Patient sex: F
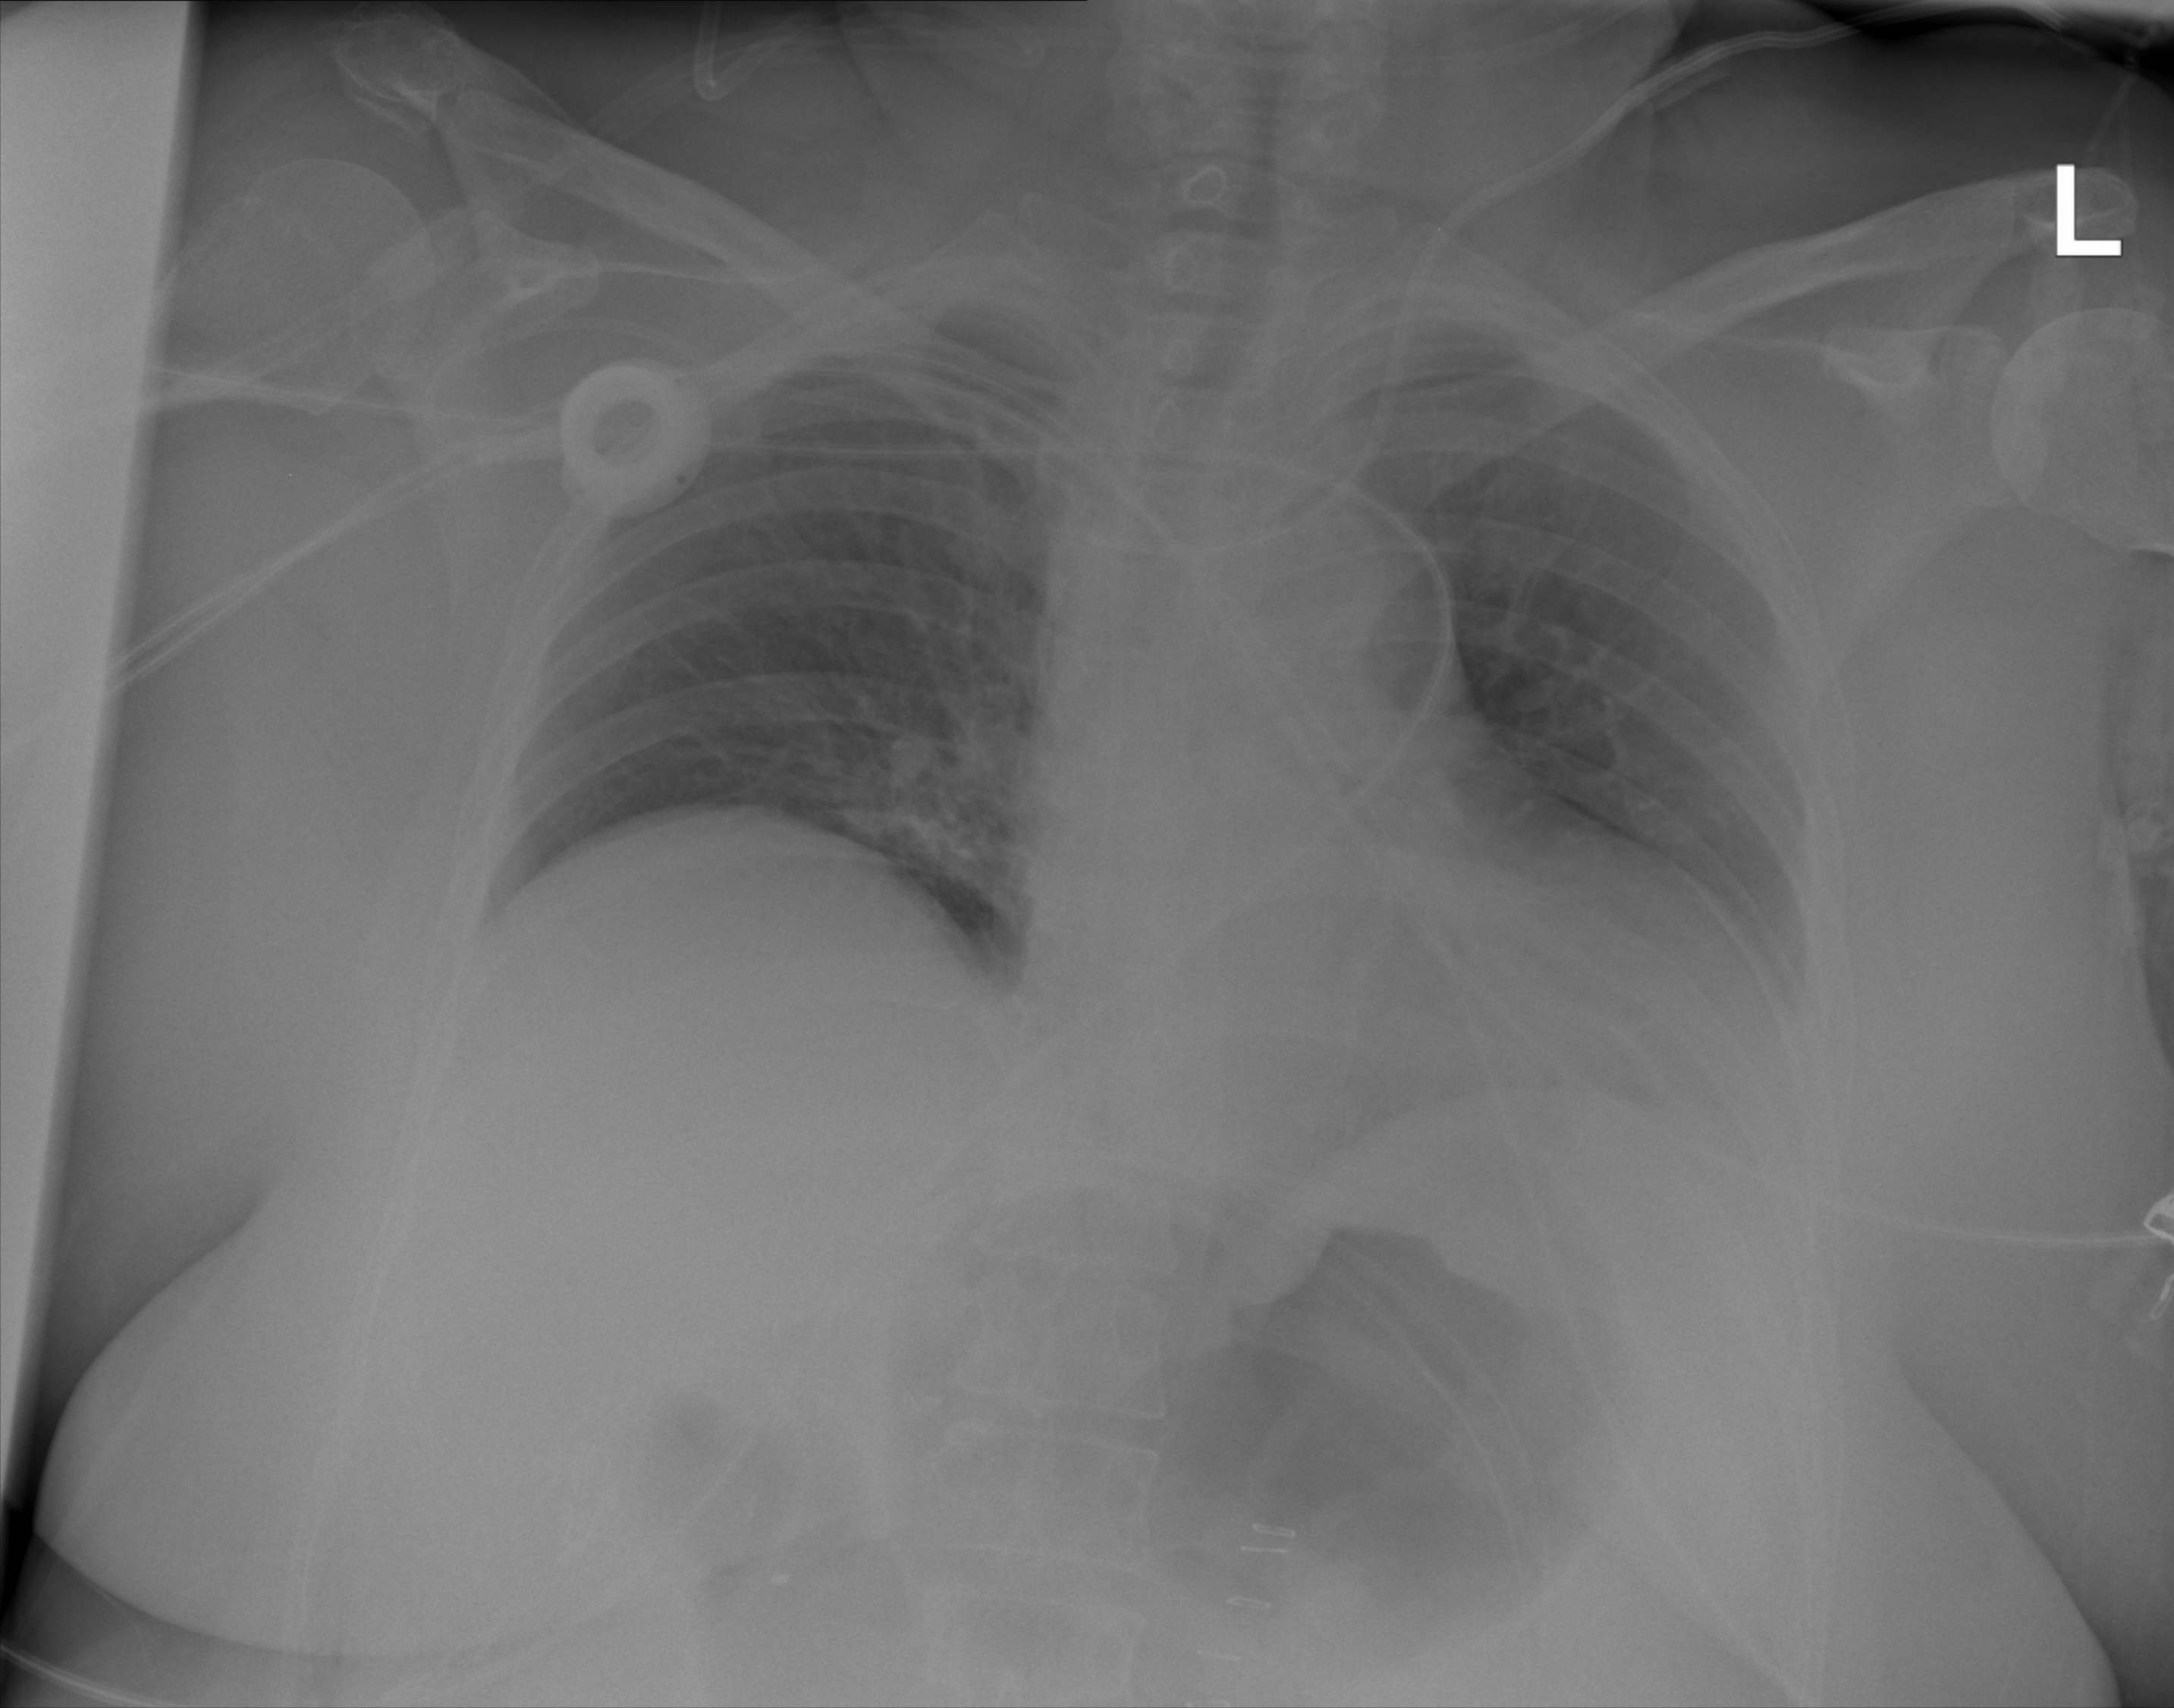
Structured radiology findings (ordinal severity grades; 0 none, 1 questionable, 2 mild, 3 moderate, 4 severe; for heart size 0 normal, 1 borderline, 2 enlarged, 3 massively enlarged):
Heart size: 1
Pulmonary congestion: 0
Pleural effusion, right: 0
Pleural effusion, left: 2
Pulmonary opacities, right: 0
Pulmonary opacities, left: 0
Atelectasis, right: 2
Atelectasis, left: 0